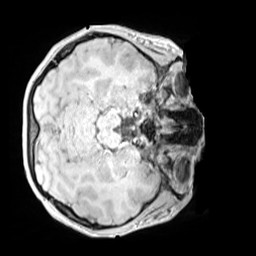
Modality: MP2RAGE
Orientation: axial
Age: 10
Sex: female
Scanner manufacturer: siemens
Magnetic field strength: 3 T
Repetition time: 4 s
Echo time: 0.00303 s